RGB frame:
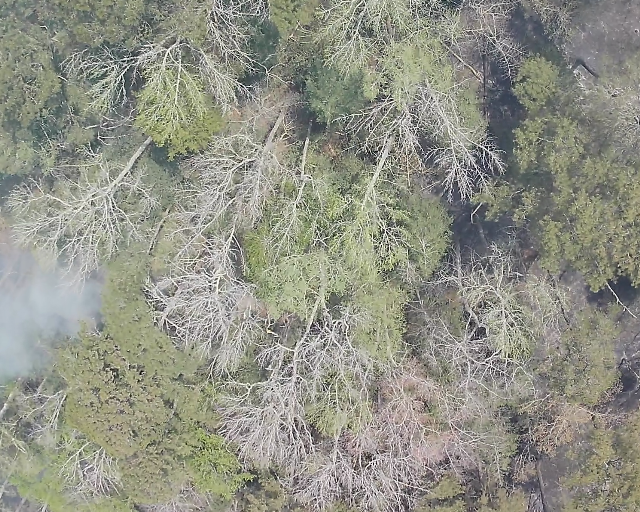
Thermal frame:
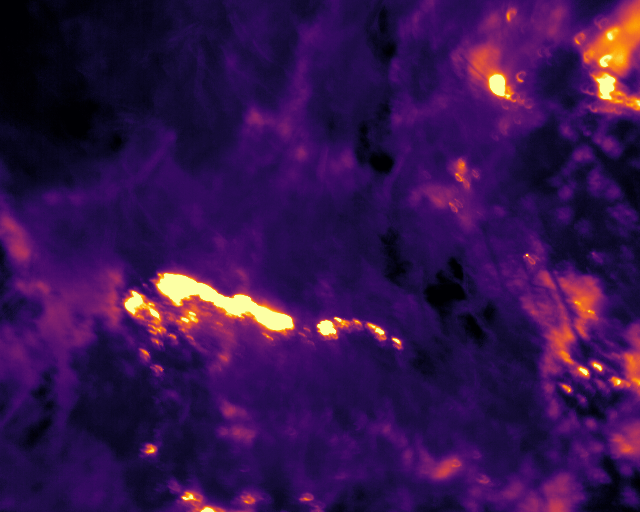
Captured: 2026-02-26 03:43:27
Pixels at or above 80 °C: 1928 (fraction of frame: 0.005884)